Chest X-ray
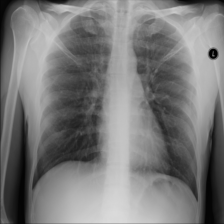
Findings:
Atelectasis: negative
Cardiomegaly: negative
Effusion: negative
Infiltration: negative
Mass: negative
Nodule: negative
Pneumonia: negative
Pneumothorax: negative
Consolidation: negative
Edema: negative
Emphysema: negative
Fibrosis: negative
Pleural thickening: negative
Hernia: negative